Field crop: maize
Growth stage: 2
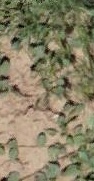
Species: convolvulus